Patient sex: F
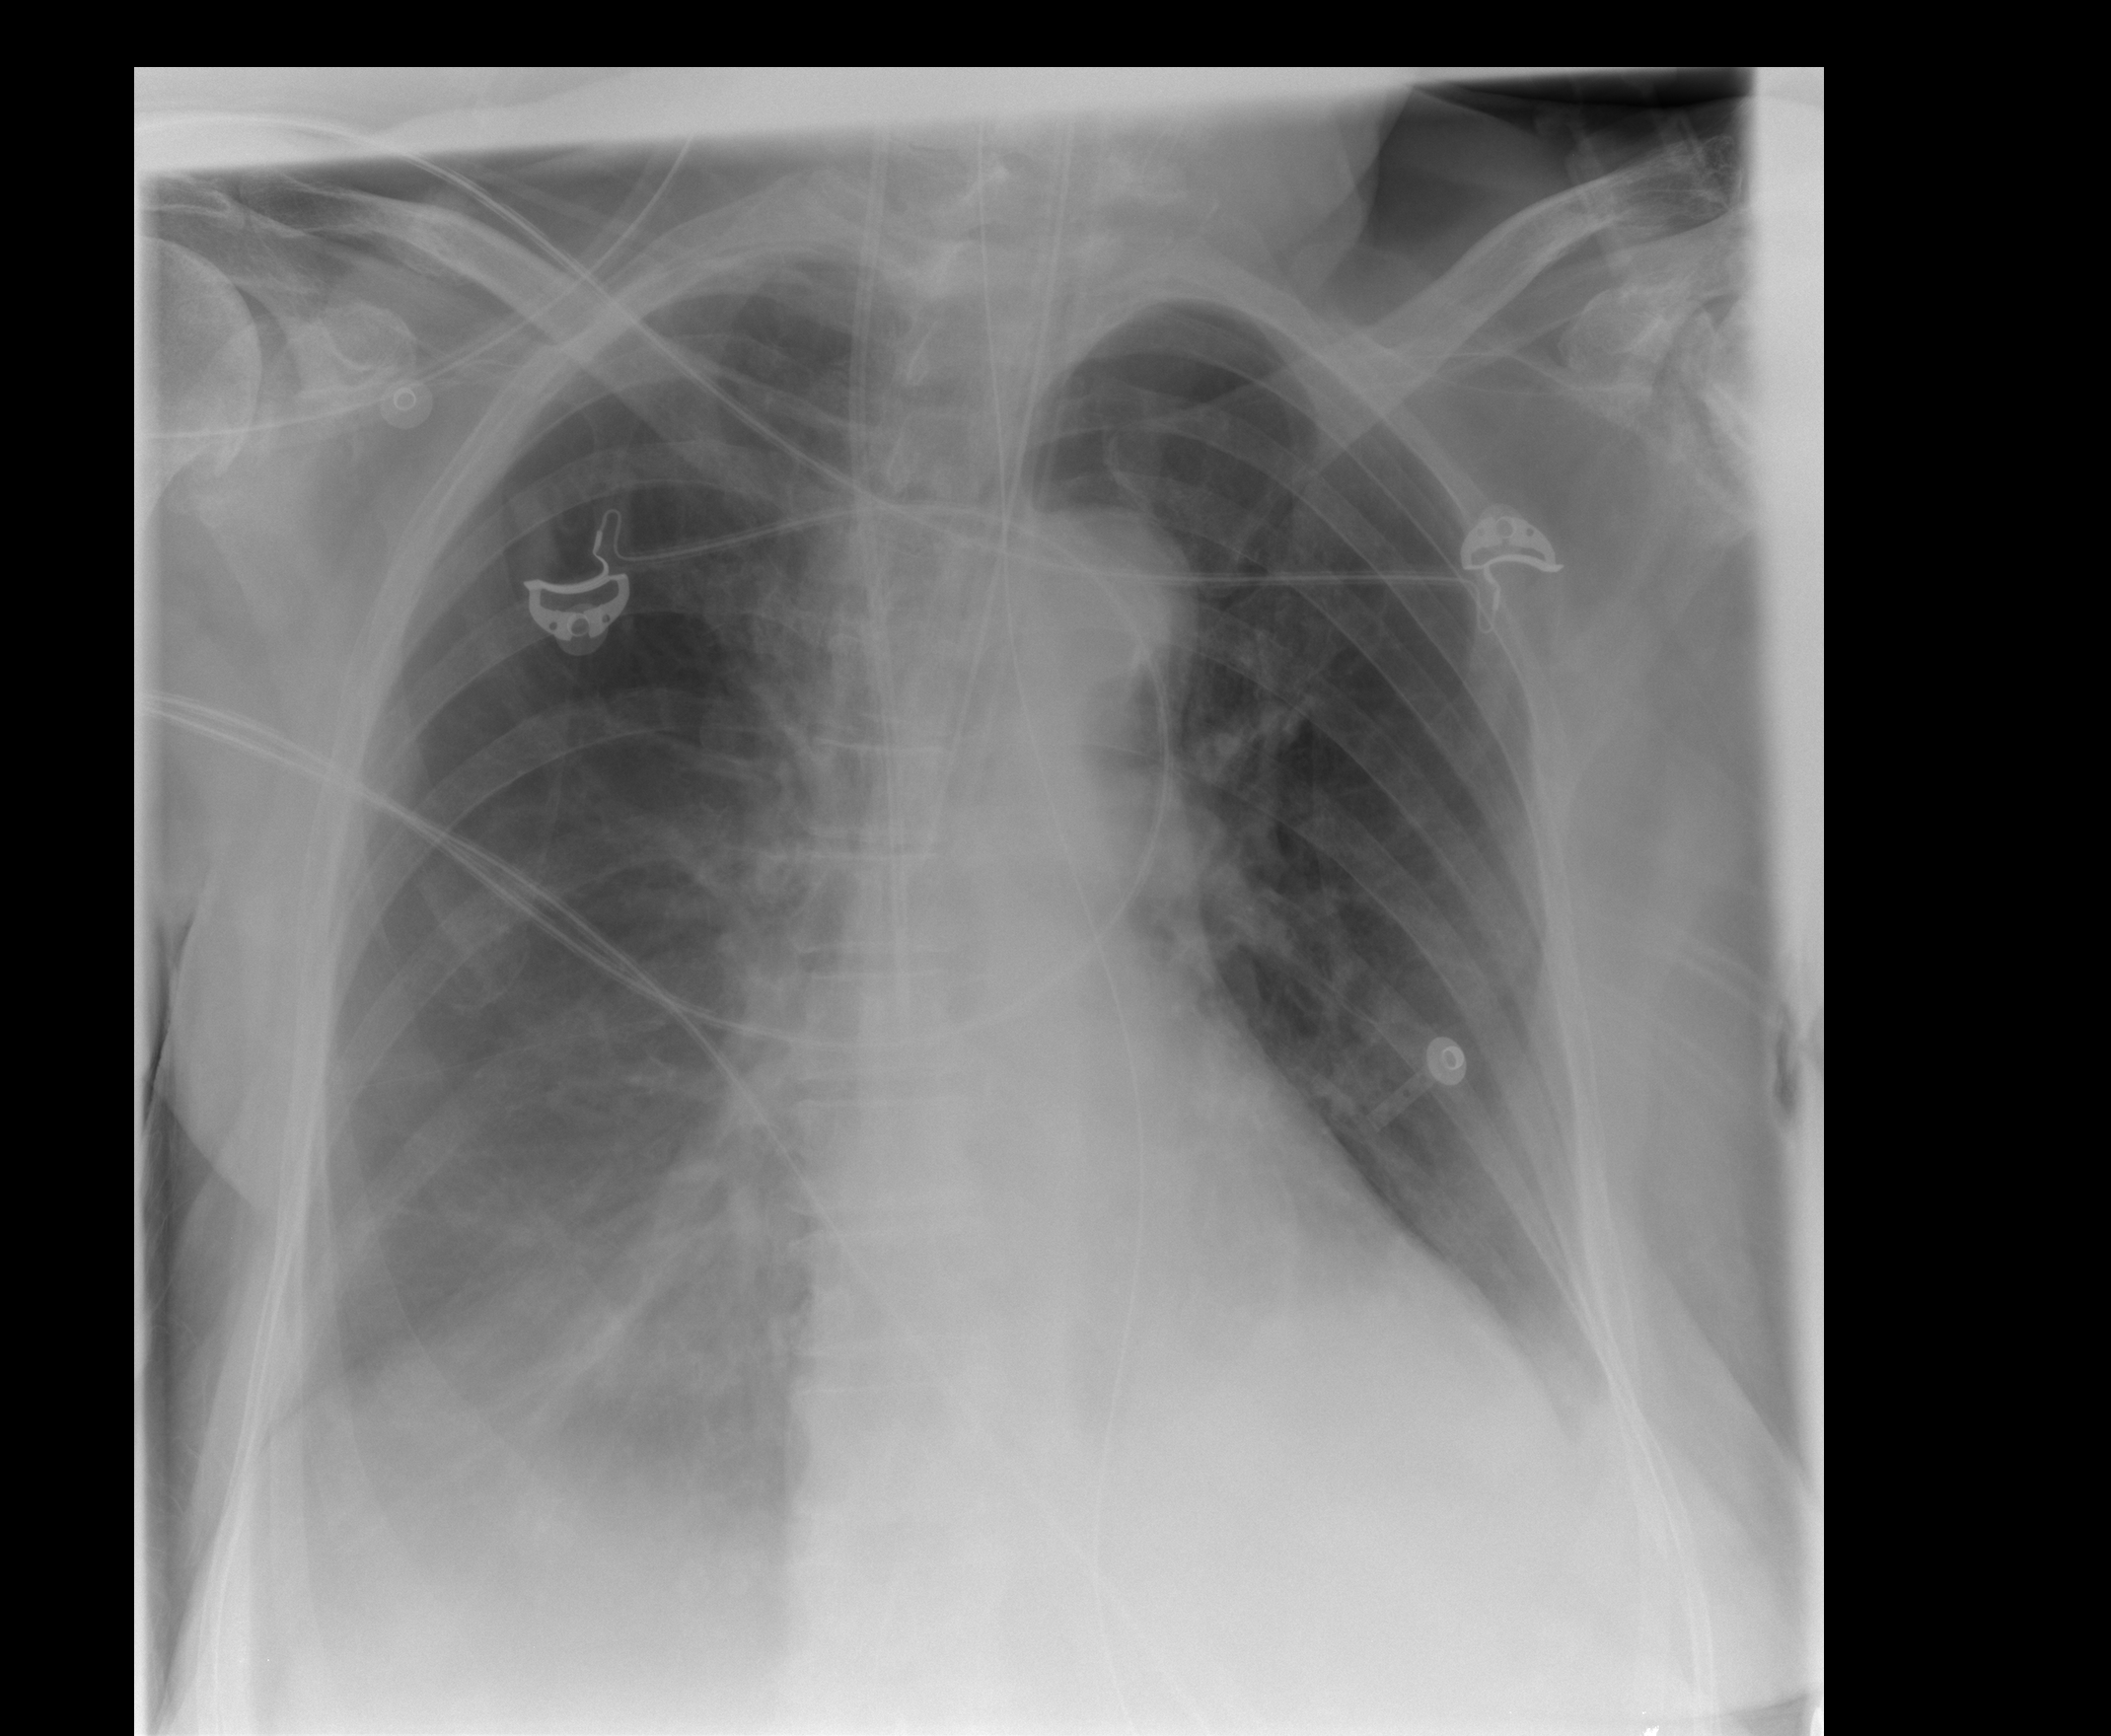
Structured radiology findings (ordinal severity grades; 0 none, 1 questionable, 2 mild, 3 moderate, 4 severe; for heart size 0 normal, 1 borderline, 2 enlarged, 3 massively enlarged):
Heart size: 1
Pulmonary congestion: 0
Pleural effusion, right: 2
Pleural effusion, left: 1
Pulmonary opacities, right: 0
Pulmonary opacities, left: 0
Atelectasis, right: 0
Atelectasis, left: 0